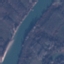
Land use / land cover class: River